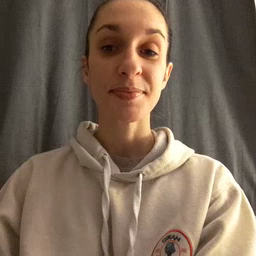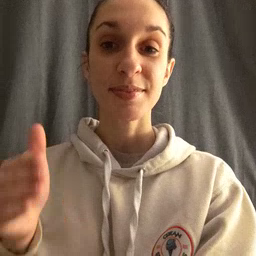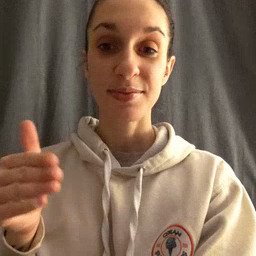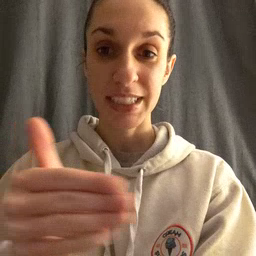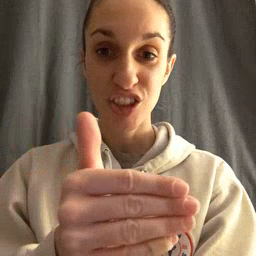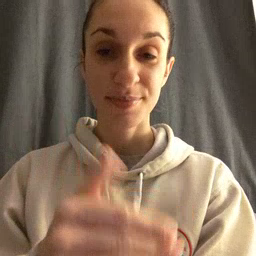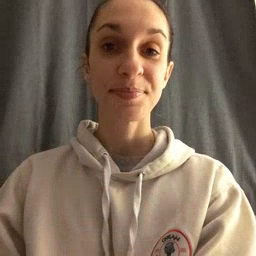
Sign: fish